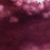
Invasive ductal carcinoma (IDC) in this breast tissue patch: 0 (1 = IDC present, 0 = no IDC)